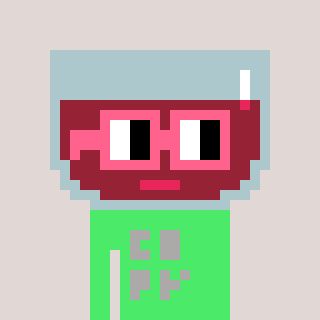
a pixel art character with square pink glasses, a wine-shaped head and a teal-colored body on a warm background